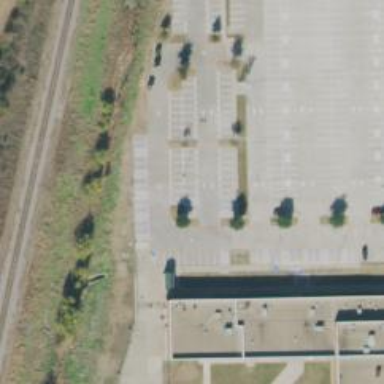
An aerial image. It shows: Parking space.